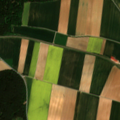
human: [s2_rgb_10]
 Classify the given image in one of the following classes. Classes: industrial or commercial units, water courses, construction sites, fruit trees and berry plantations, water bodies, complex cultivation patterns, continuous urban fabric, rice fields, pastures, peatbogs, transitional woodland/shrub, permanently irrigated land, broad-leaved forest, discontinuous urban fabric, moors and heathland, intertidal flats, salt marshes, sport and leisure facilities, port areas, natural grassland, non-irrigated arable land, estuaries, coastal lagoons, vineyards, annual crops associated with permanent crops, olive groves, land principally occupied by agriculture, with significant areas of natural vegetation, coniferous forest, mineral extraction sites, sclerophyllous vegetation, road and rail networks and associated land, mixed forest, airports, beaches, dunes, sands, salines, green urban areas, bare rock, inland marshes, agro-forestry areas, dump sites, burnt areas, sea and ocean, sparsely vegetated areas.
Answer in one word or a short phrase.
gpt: discontinuous urban fabric, non-irrigated arable land, coniferous forest